七年级 · 度量几何学
（2021-北京八年级期末）装䄇在我国具有悠久的历史和鲜明的民族特色, 是我国特有的一种保护和美化书画以及碑帖的技术. 如图, 整个画框的长 $(3 m+n)$ 分米, 宽为 $(2 m+n)$ 分米, 中间部分是长方形的画心, 长和宽均是 $(m+n)$ 分米, 则画心外阴影部分面积是平方分米，并求当 $m=2, n=1$ 时的阴影部分面积是平方米.

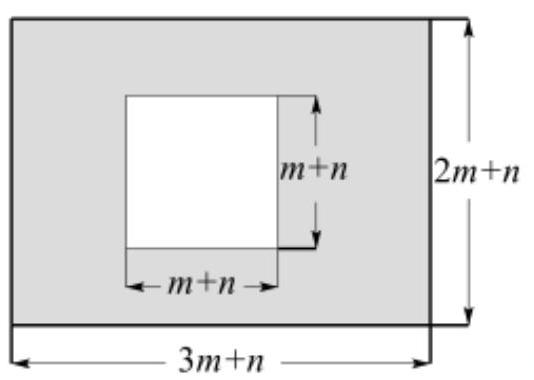
答案: $5 m^{2}+3 m n ; 0.26$ 。
解析: 根据题意可先分别求解出长方形和正方形的面积，再用长方形的面积减去正方形的面积即可得到阴影部分的面积; 将给出的条件带入到阴影部分公式中求解即可.

【详解】由题, 整个长方形的面积为 $(3 m+n)(2 m+n)=6 m^{2}+5 m n+n^{2}$ 平方分米;中间正方形的面积为 $(m+n)^{2}=m^{2}+2 m n+n^{2}$ 平方分米;

$\therefore$ 阴影部分面积为 $6 m^{2}+5 m n+n^{2}-\left(m^{2}+2 m n+n^{2}\right)=5 m^{2}+3 m n$ 平方分米;

将 $m=2, n=1$ 代入上述结果得: $5 \times 2^{2}+3 \times 2 \times 1=26$ 平方分米 $=0.26$ 平方米;

故答案为: $5 m^{2}+3 m n ; 0.26$ 。

【点睛】本题考查整式乘法在几何图形中的面积问题, 灵活根据整式乘法运算表示出各部分面积是解题关键.